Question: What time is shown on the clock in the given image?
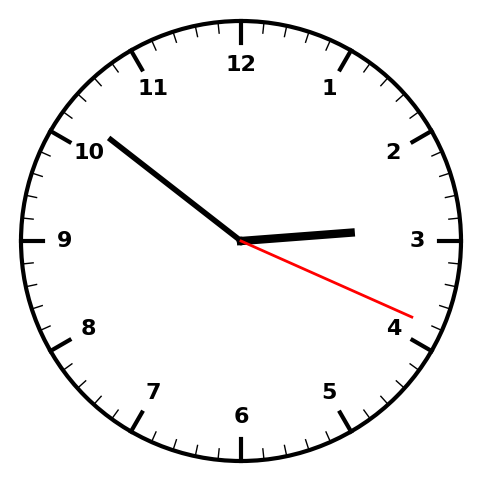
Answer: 02:51:19